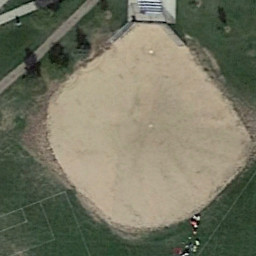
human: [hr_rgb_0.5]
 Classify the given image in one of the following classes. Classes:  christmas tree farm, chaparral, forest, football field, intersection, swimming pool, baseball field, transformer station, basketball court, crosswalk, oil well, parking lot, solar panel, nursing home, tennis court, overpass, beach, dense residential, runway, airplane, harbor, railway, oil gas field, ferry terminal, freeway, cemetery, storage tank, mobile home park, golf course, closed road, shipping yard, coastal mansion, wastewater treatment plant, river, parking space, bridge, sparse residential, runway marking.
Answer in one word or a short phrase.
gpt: baseball field